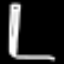
Label: pencil